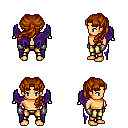
a pixel art fantasy rpg character, male body template, human, tanned skin, purple wings, gold greaves, brunette princess hairstyle, metal gloves, four views (front, back, left, right), 2x2 character sprite sheet, small pixel art, hard edges, no anti-aliasing